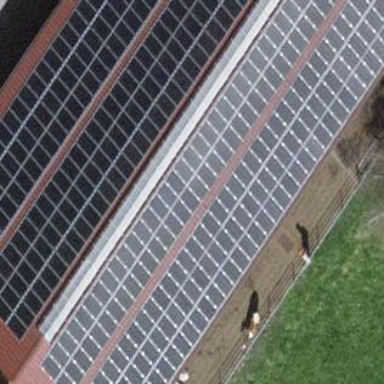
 consisting of solar photovoltaic panels."